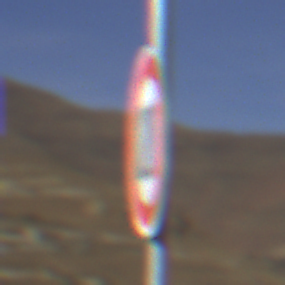
Verkehrszeichen: Geschwindigkeit120
Umgebung: Outdoor, Nature
Tageszeit: Midday
Wetter: Clear
Licht: Natural
Jahreszeit: NotSpecified
Kontrast: HighContrast